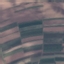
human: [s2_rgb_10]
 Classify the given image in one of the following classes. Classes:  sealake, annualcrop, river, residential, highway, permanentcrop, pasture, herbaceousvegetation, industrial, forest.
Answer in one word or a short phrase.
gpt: PermanentCrop